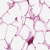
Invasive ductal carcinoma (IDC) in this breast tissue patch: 0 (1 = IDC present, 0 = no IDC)